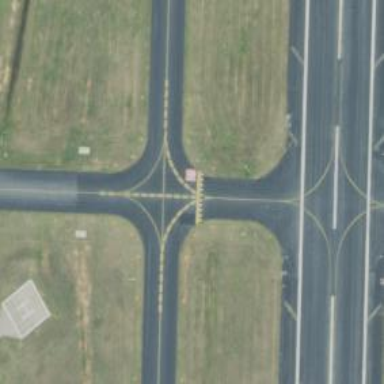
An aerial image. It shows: Image of taxiway at airport.